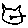
Label: cat